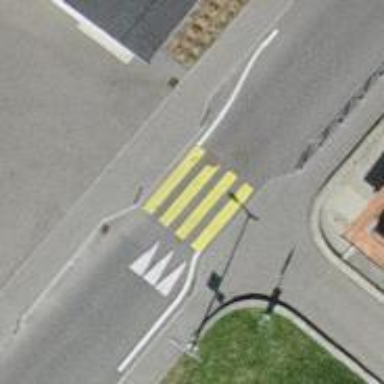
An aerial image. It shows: Zebra crossing on the road.